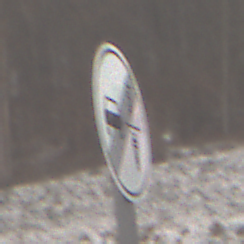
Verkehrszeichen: EndeVerbotUeberholenEinspurigeFahrzeuge
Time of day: Midday
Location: Outdoor (Nature)
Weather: Overcast
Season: Winter
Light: Natural